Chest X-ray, PA view. Patient: 45 years old, sex F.
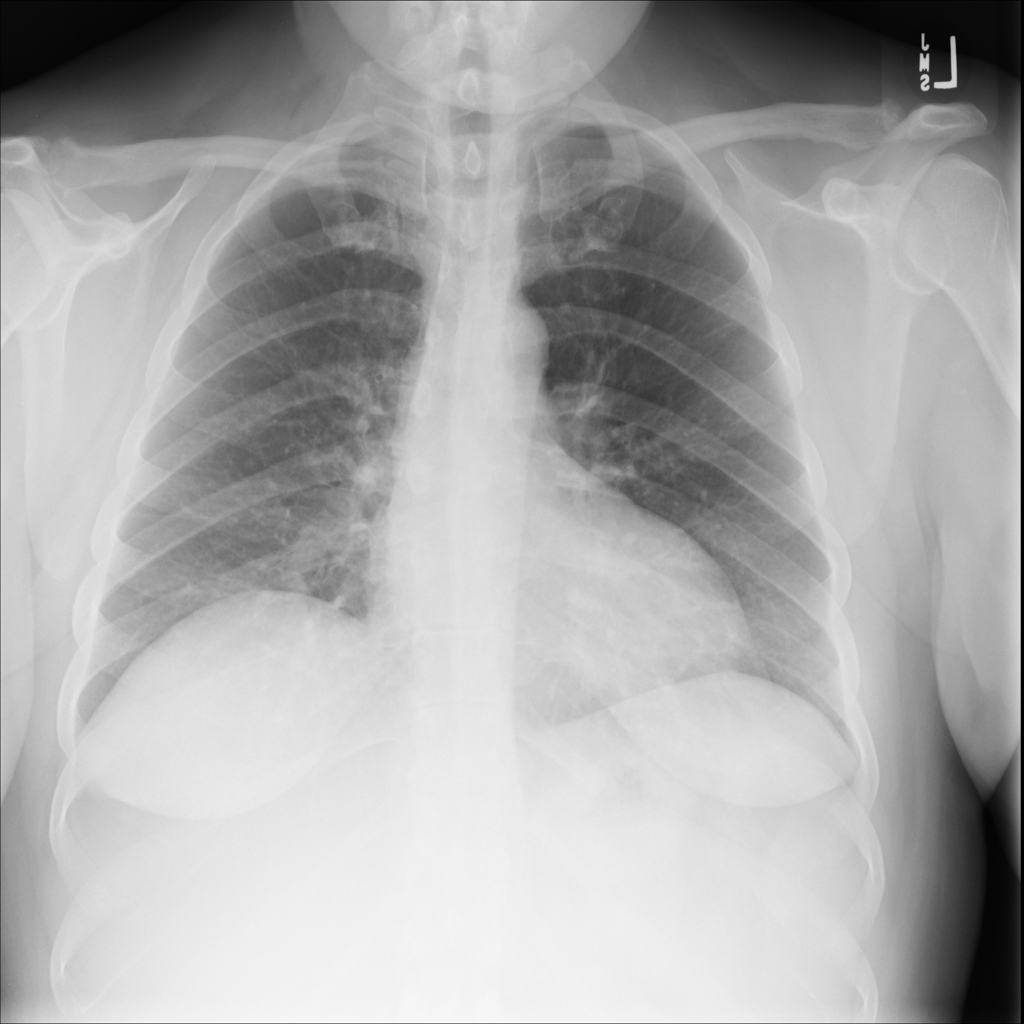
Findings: No Finding